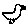
Label: bird